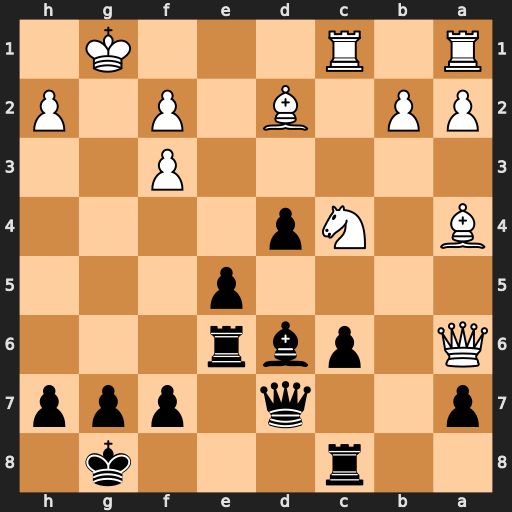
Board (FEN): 2r3k1/p2q1ppp/Q1pbr3/4p3/B1Np4/5P2/PP1B1P1P/R1R3K1
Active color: b
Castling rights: -
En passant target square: -
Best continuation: Rg6+ Kh1 Qh3 Qxc8+ Qxc8